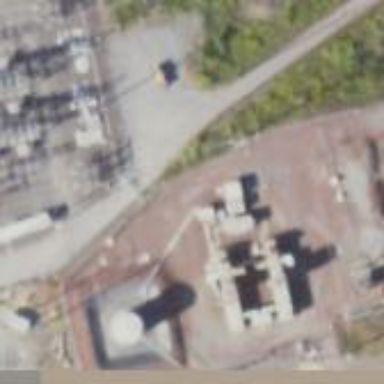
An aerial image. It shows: Power plant.